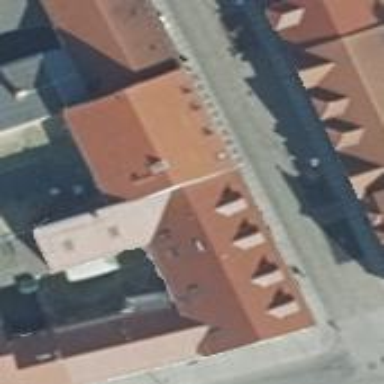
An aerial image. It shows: Building housing clothes shop.